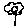
Label: flower